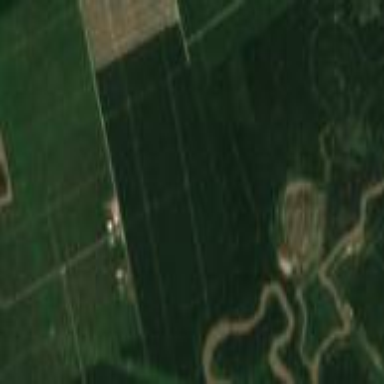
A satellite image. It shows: Orchard filled with oil palms.